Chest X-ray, AP view. Patient: 40 years old, sex F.
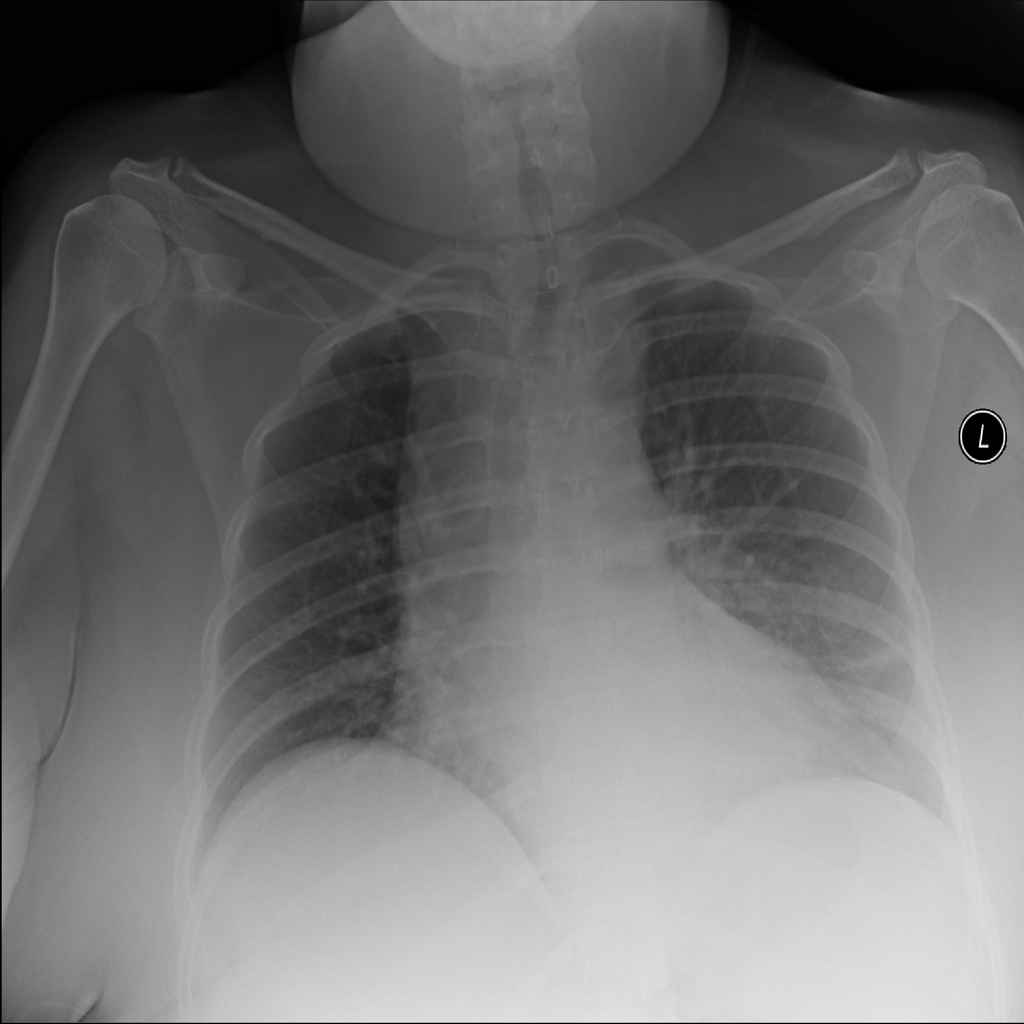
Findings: Atelectasis